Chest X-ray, PA view. Patient: 67 years old, sex M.
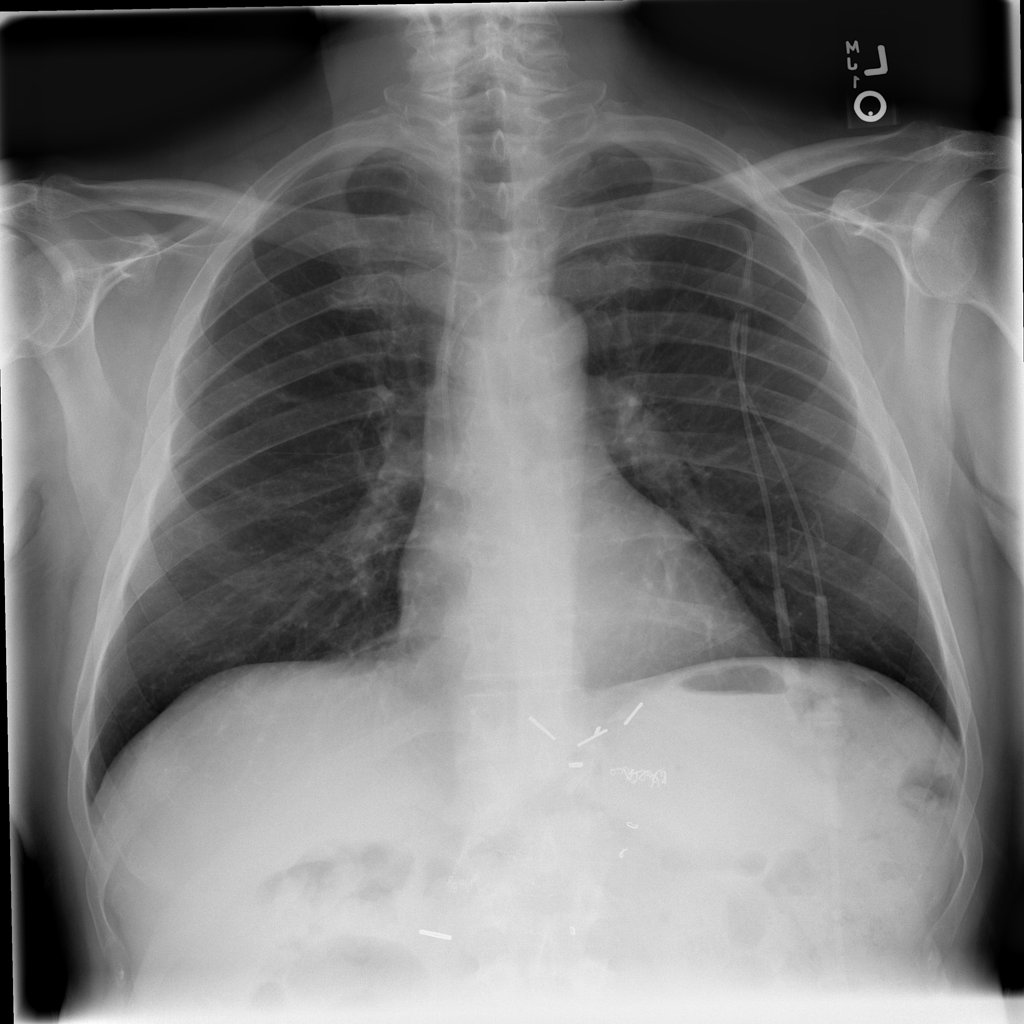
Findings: No Finding